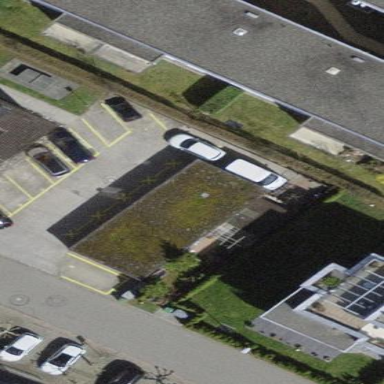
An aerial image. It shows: Group of garages.